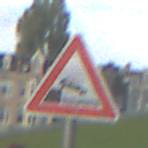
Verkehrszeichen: Ufer
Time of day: MorningAfternoon
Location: Outdoor (Suburban)
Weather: PartlyCloudy
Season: NotSpecified
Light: Natural